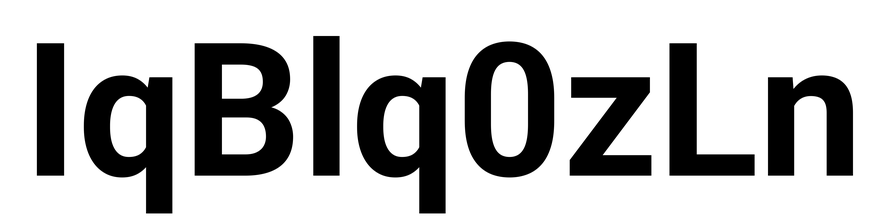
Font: Roboto_Bold